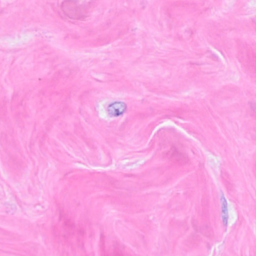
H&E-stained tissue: Breast